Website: lowes
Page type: cart
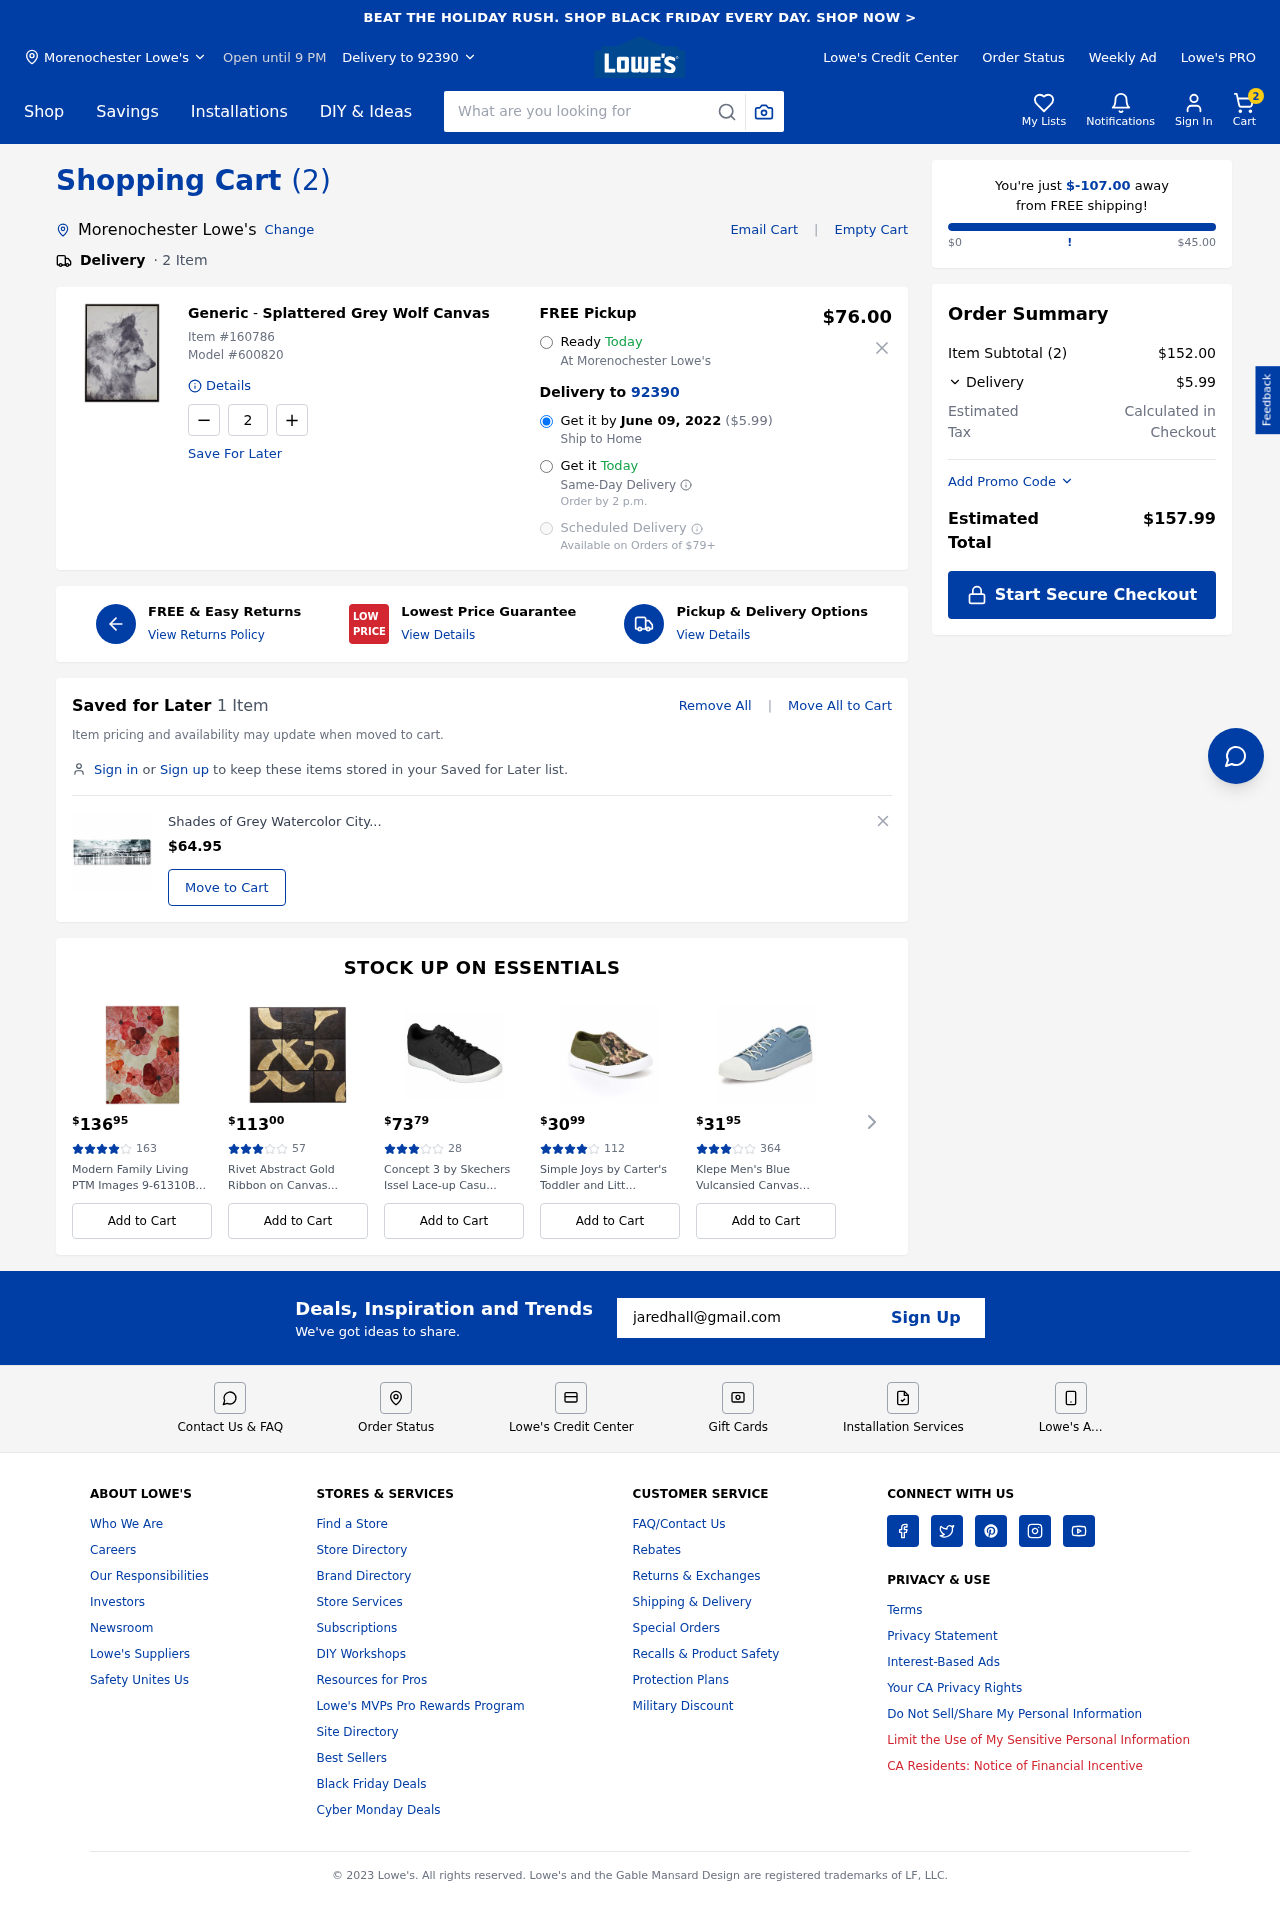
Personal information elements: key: PII_CITY
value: Morenochester Lowe's
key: PII_EMAIL
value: jaredhall@gmail.com
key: PII_POSTCODE
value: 92390
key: PII_CITY2
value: Morenochester Lowe's
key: PII_CITY3
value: Morenochester
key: PII_POSTCODE2
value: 92390
Product elements: key: PRODUCT1_BRAND
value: Generic
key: PRODUCT1_NAME
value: Splattered Grey Wolf Canvas
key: PRODUCT1_PRICE
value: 76
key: PRODUCT1_QUANTITY
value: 2
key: PRODUCT2_NAME
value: Shades of Grey Watercolor Cityscape Canvas Print
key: PRODUCT2_PRICE
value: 64.95
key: PRODUCT1_ITEM_NUMBER
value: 160786
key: PRODUCT1_MODEL_NUMBER
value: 600820
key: PRODUCT3_PRICE
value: $13695
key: PRODUCT3_NUM_RATINGS
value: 163
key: PRODUCT3_NAME
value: Modern Family Living PTM Images 9-61310B...
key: PRODUCT4_PRICE
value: $11300
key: PRODUCT4_NUM_RATINGS
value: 57
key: PRODUCT4_NAME
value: Rivet Abstract Gold Ribbon on Canvas...
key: PRODUCT5_PRICE
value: $7379
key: PRODUCT5_NUM_RATINGS
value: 28
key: PRODUCT5_NAME
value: Concept 3 by Skechers Issel Lace-up Casu...
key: PRODUCT6_PRICE
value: $3099
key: PRODUCT6_NUM_RATINGS
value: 112
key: PRODUCT6_NAME
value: Simple Joys by Carter's Toddler and Litt...
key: PRODUCT7_PRICE
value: $3195
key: PRODUCT7_NUM_RATINGS
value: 364
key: PRODUCT7_NAME
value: Klepe Men's Blue Vulcansied Canvas Sneak...
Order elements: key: ORDER_NUM_ITEMS
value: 2
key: ORDER_DELIVERY_DATE
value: June 09, 2022
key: ORDER_SHIPPING_COST2
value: $5.99
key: ORDER_SHIPPING_AWAY
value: $-107.00
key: ORDER_SUBTOTAL
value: $152.00
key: ORDER_SHIPPING_COST
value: $5.99
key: ORDER_TOTAL
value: $157.99
Search elements: key: HEADER_SEARCH
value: What are you looking for
Other elements: key: SAVED_NUM_ITEMS
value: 1 Item